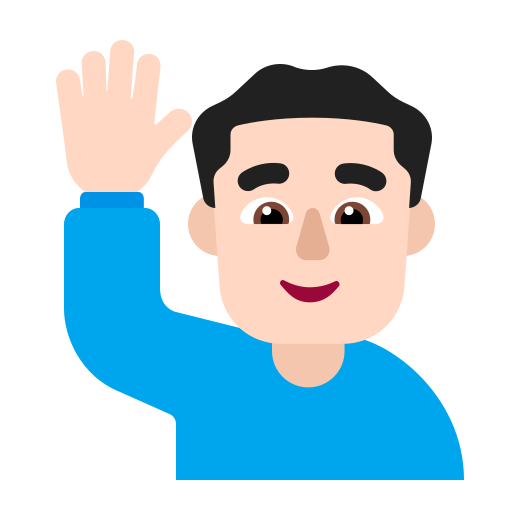
man raising hand flat light